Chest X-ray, PA view. Patient: 43 years old, sex M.
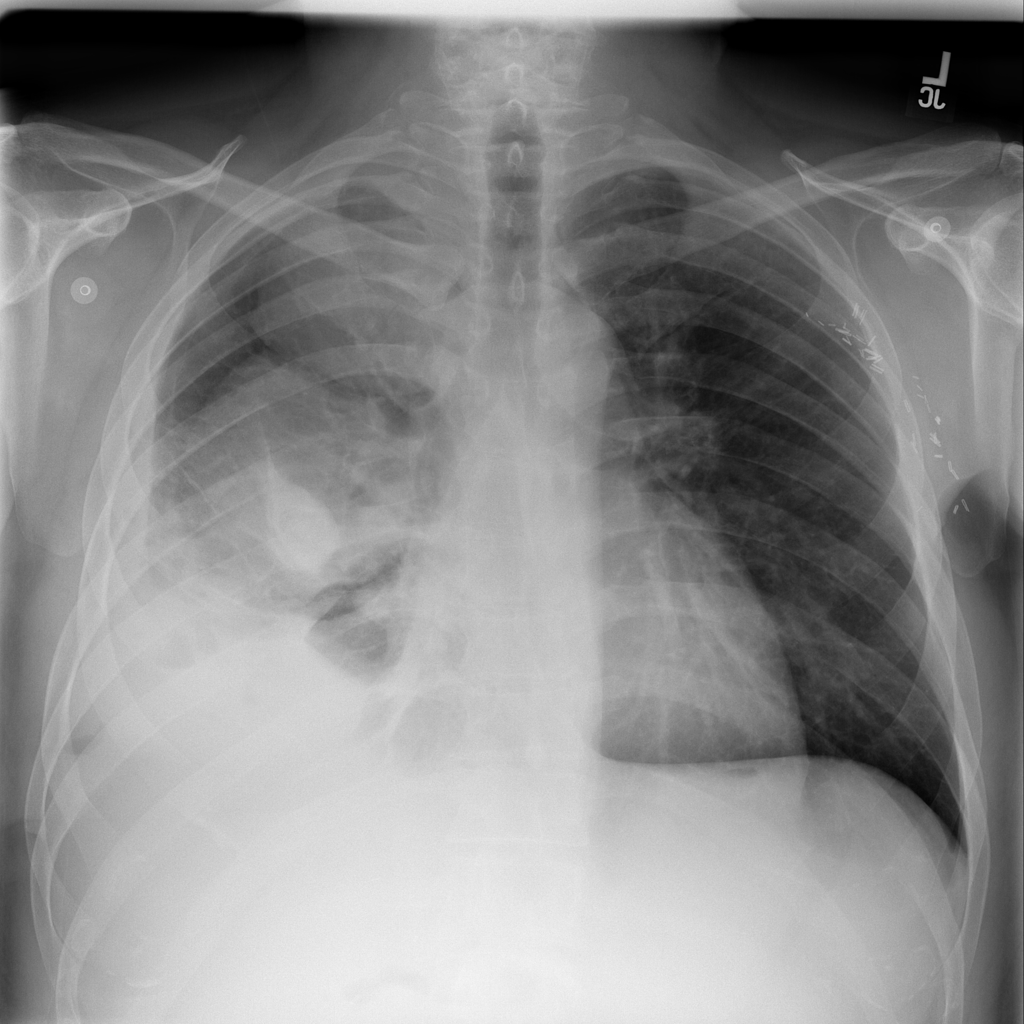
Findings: Consolidation, Mass